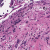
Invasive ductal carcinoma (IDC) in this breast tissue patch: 1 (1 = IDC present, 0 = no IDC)